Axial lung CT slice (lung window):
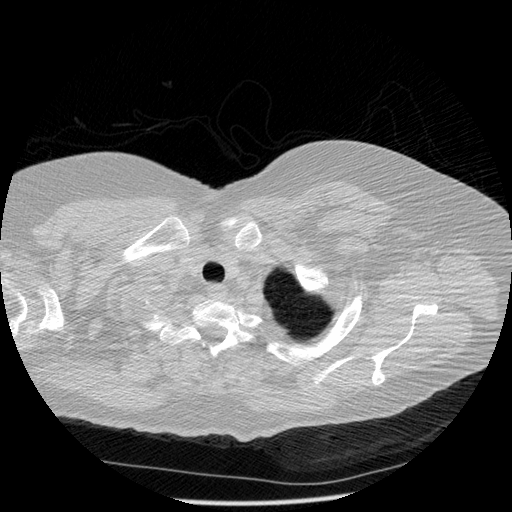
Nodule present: no